Question: My page is rendering extremely narrow on chrome. It wasn't doing this before I edited it, and the +1 button was the only thing I added. However commenting out that doesn't seem to fix it. Can anyone guide me into what's exactly wrong here? I've tried tracking this but I'm at a total loss.
<URL>
<URL>

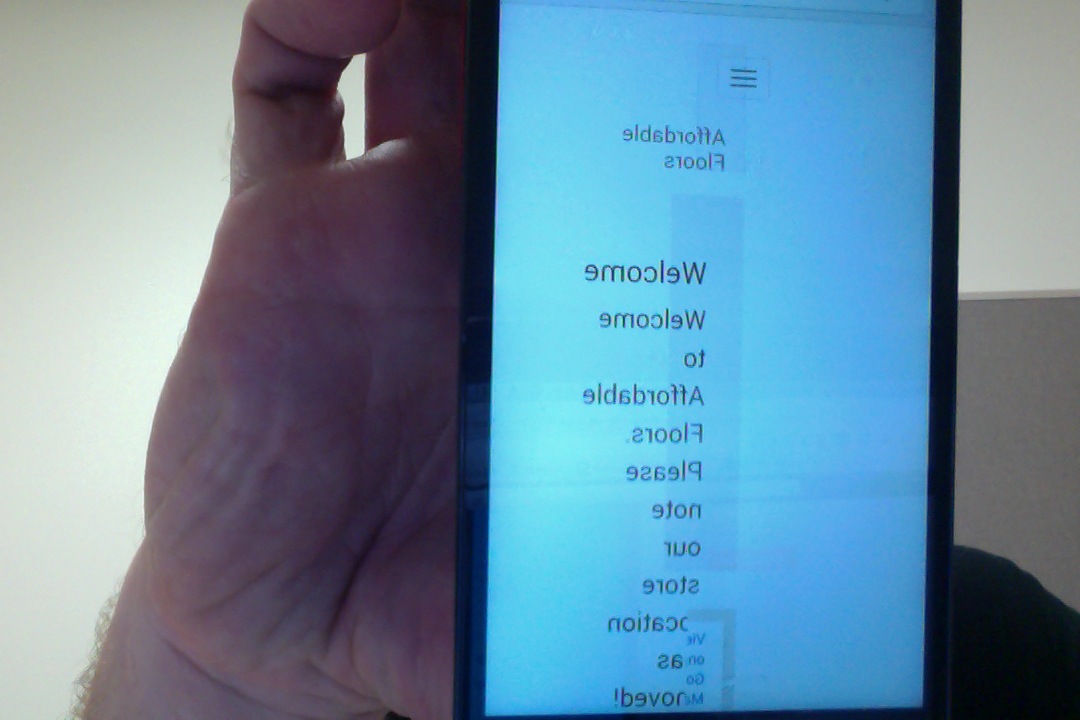
Answer: '''
.main-body {
padding: 20px 160px 0px 160px;
}
'''
You should use a media query to clear this on mobile.
Example:
'''
@media screen and (max-width:screen-xs-max){
.main-body{padding:0px;}
}
'''
I always recommend using a container instead of a custom class. If you are using a row property without the container you aren't using Bootstrap properly. Main-body should be replaced with container. Then you set the widths on the container for each breakpoint. Solves a ton of headache and it's proper for Bootstrap.